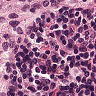
Metastatic tissue present: no